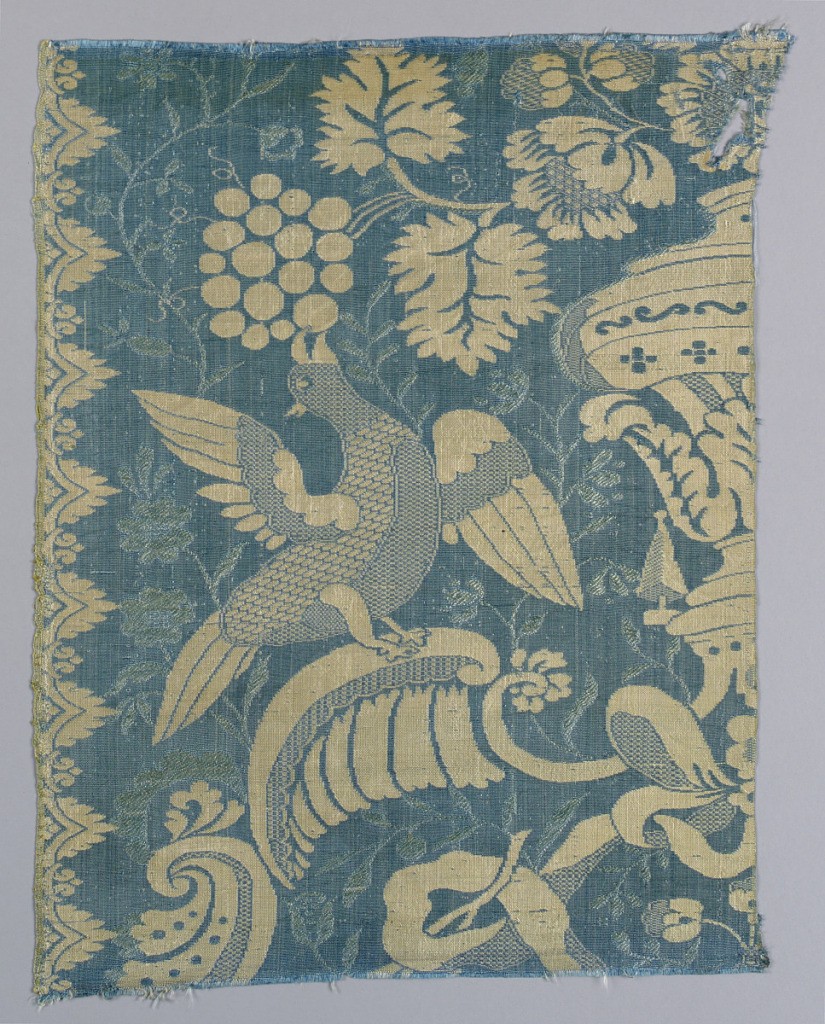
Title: Fragment
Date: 1700–1750
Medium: silk Technique: woven
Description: Blue and white design of bird reaching for grapes. This fragment is a match with 1902-1-842.